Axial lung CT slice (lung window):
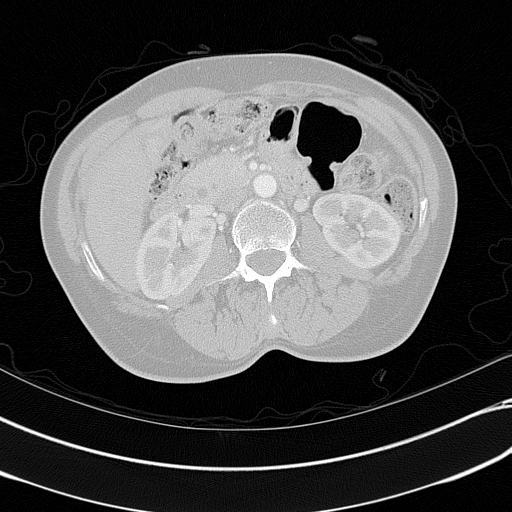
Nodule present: no